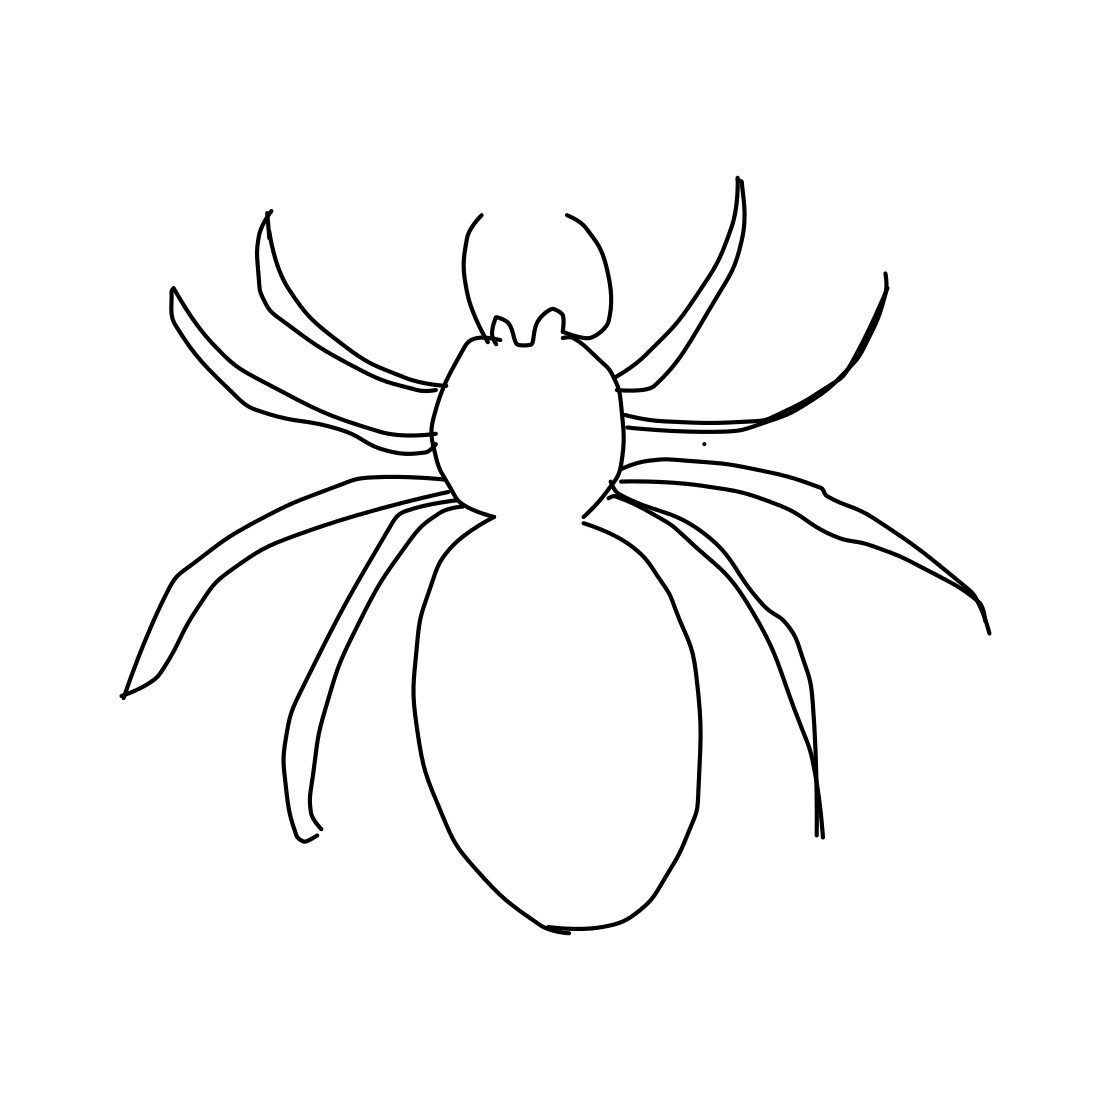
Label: spider